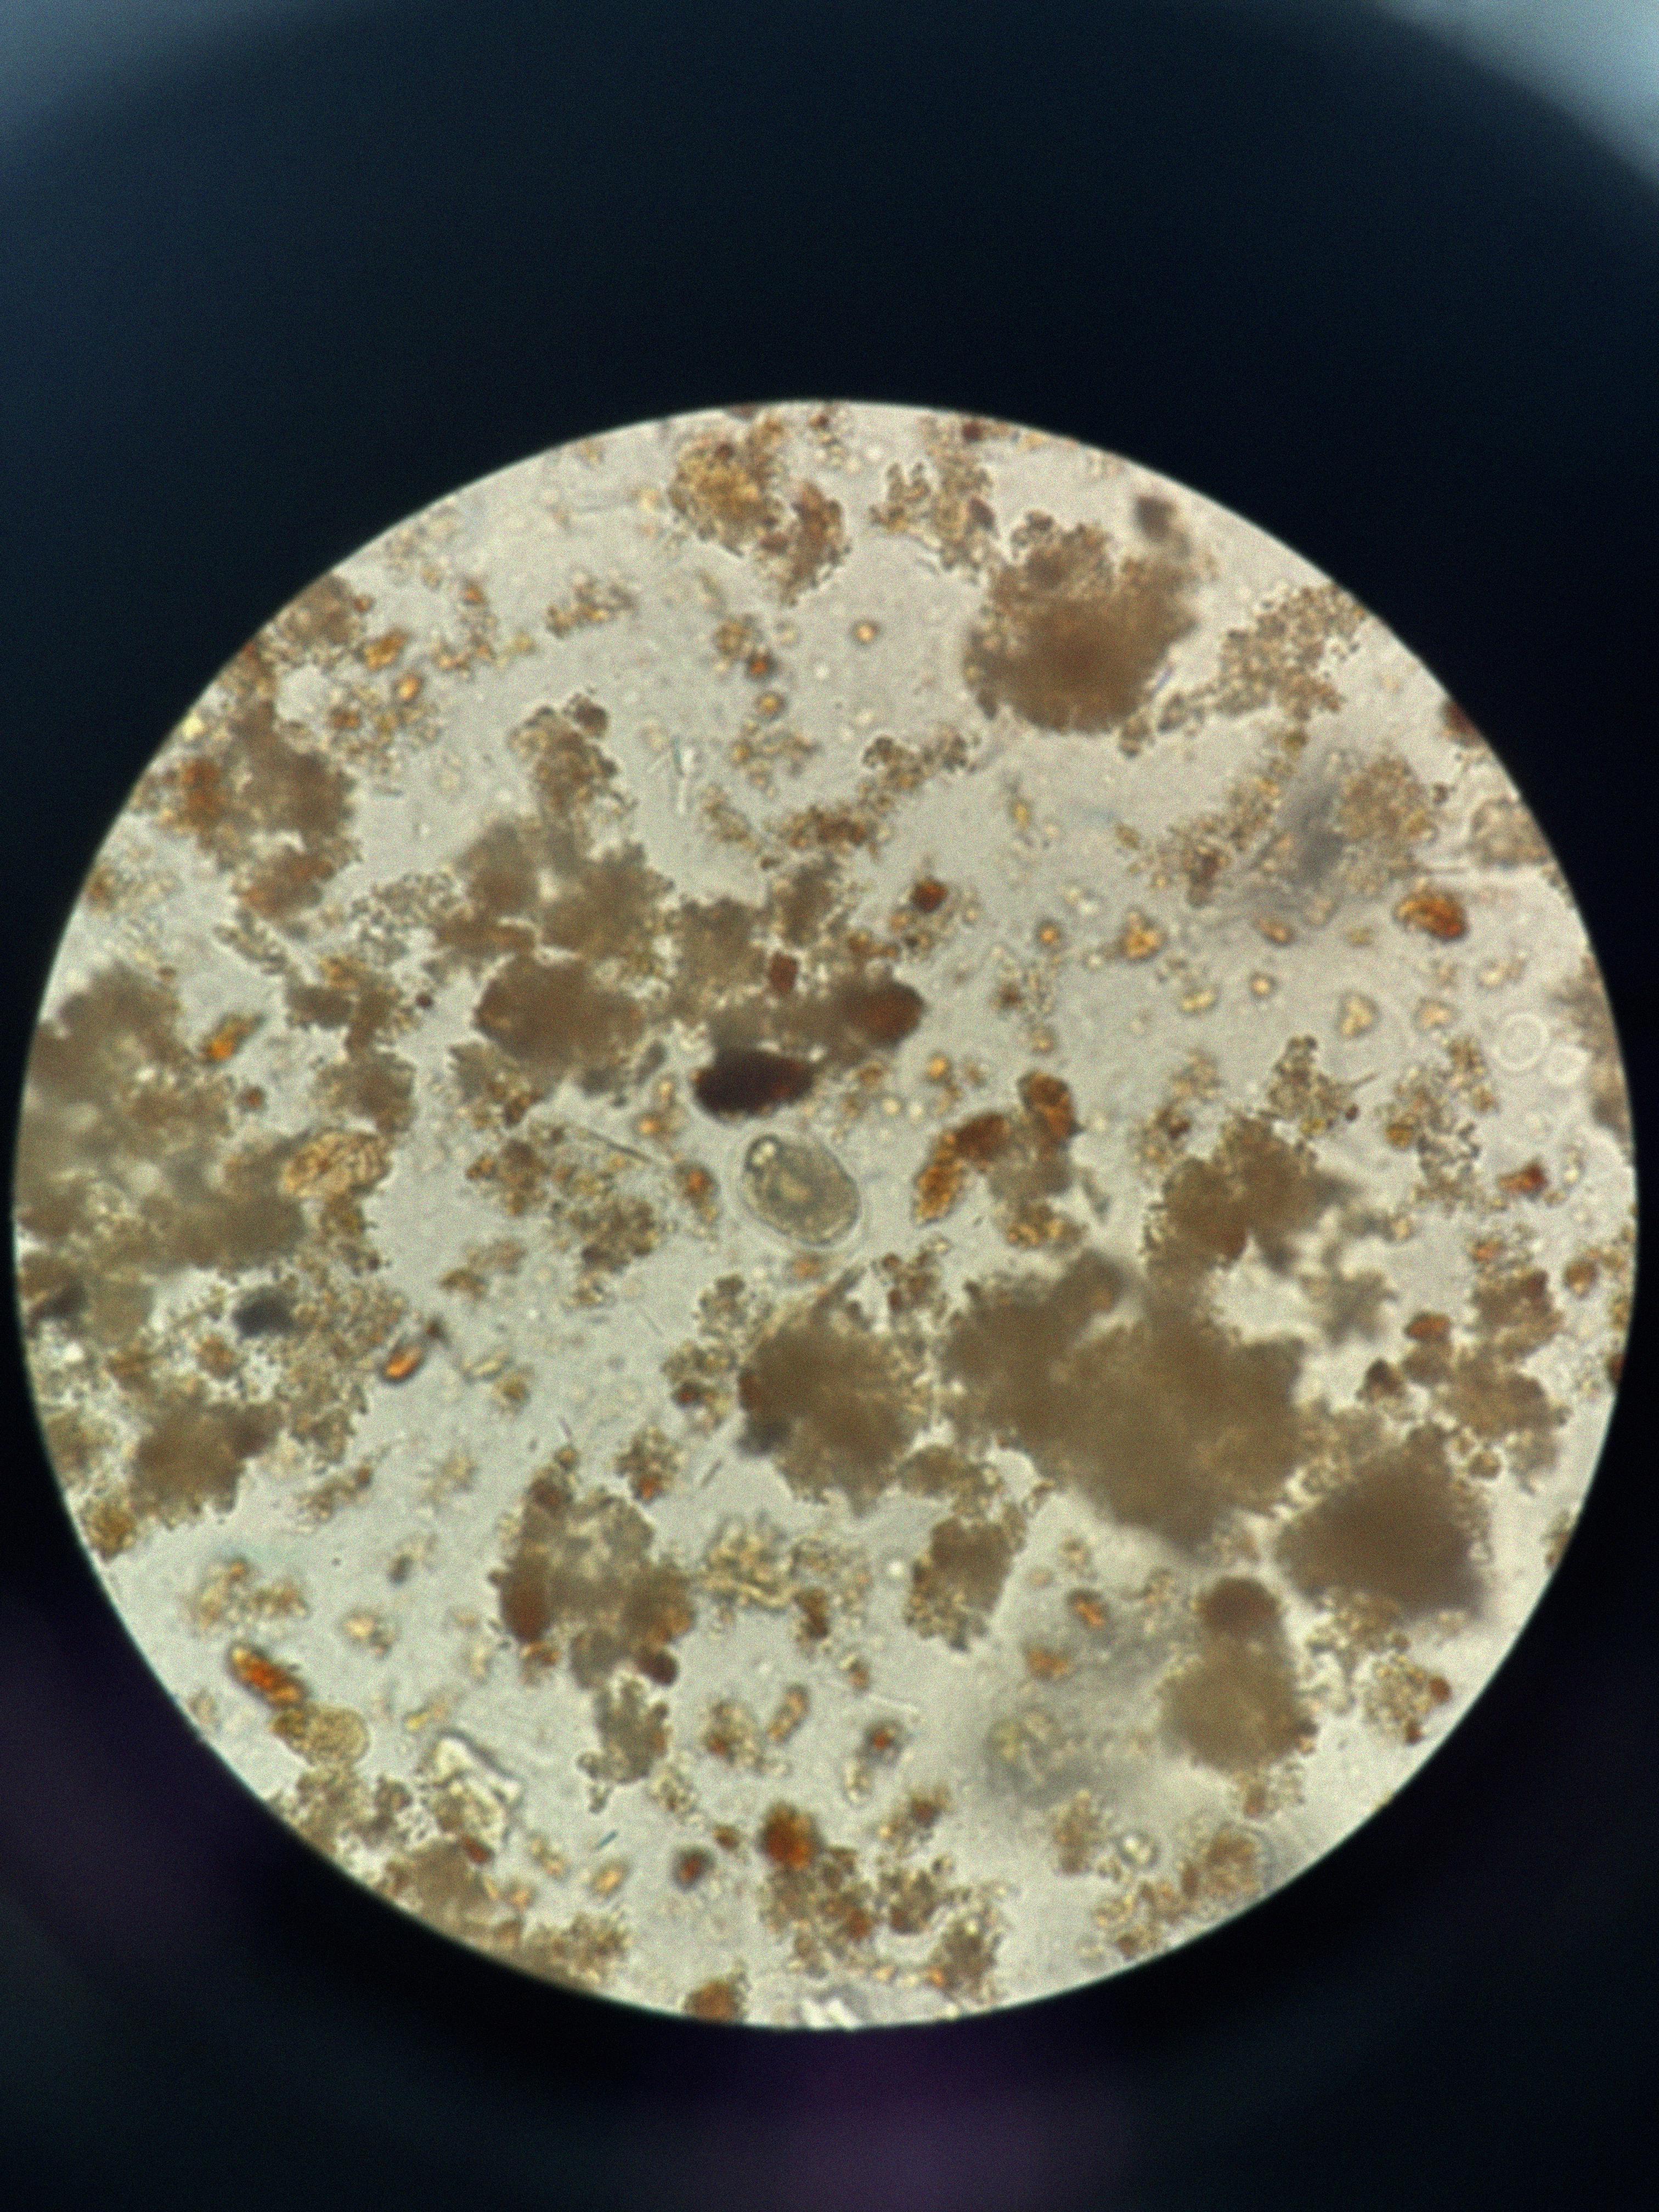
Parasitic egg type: Hookworm egg